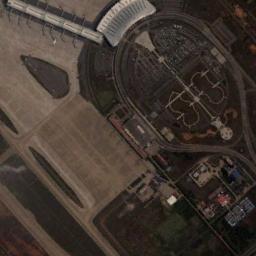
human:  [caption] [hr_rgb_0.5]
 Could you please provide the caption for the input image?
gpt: This airport has only one runway, And its color is white .

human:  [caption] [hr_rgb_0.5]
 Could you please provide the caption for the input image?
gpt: An airport with a terminal and a big open area on the lawn and some buildings beside .

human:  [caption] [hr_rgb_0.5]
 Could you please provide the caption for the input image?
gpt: There are many buildings along the runway and apron of the airport .

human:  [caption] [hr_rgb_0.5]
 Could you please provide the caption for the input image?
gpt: There is an airport built in idle land next to some buildings .

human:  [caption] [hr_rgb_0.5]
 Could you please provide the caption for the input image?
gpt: The airfield has a large space .